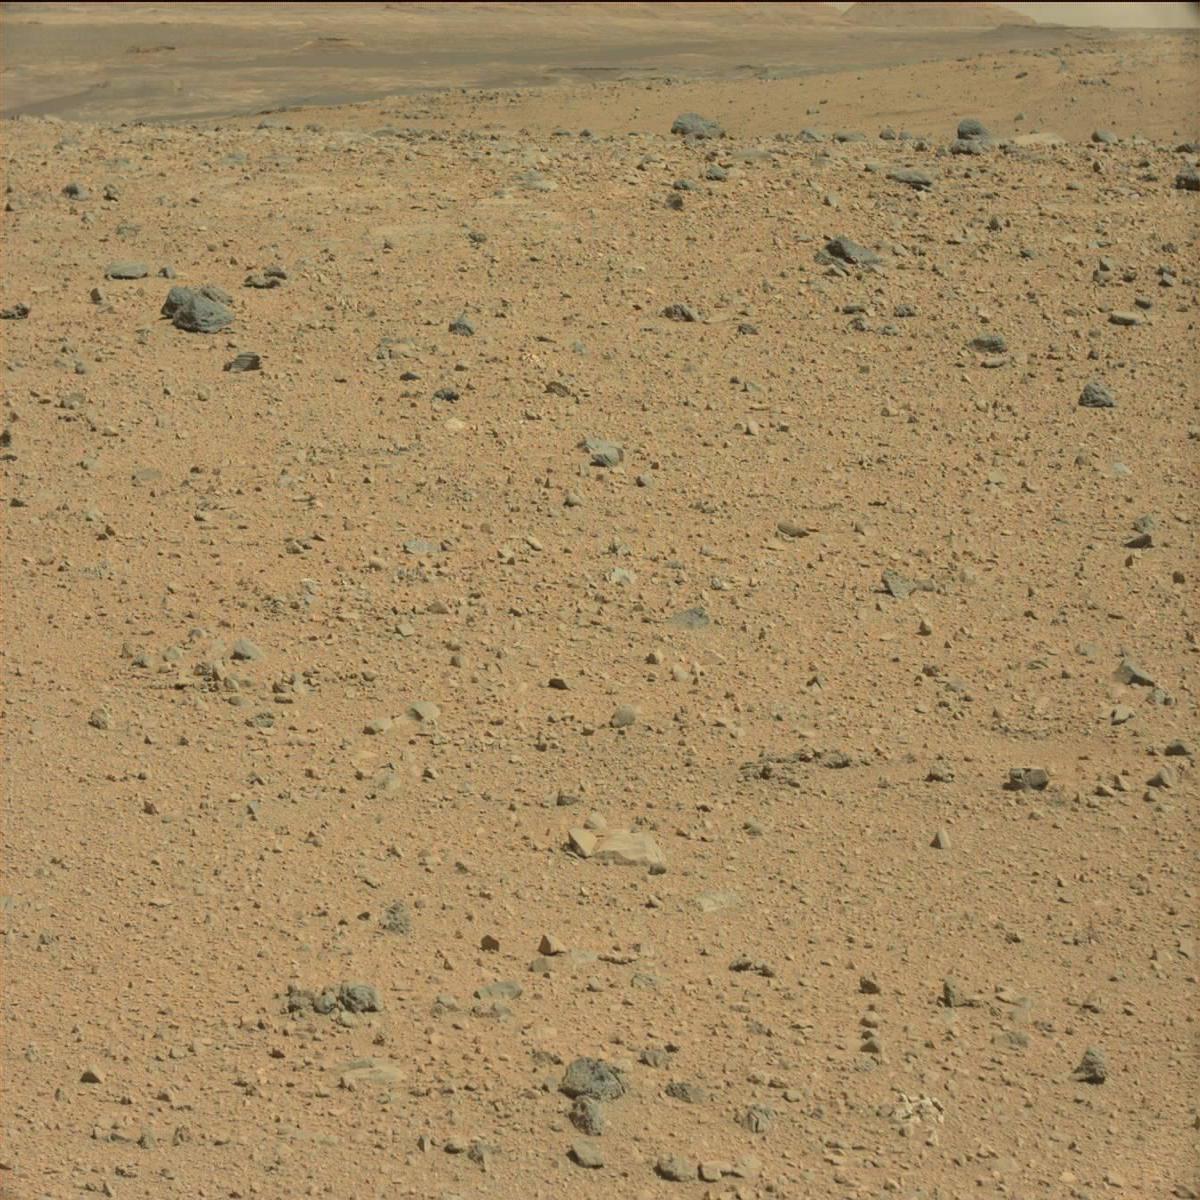
Terrain classes present: Bedrock, Ridge, Rock, Sand / Soil, Sky